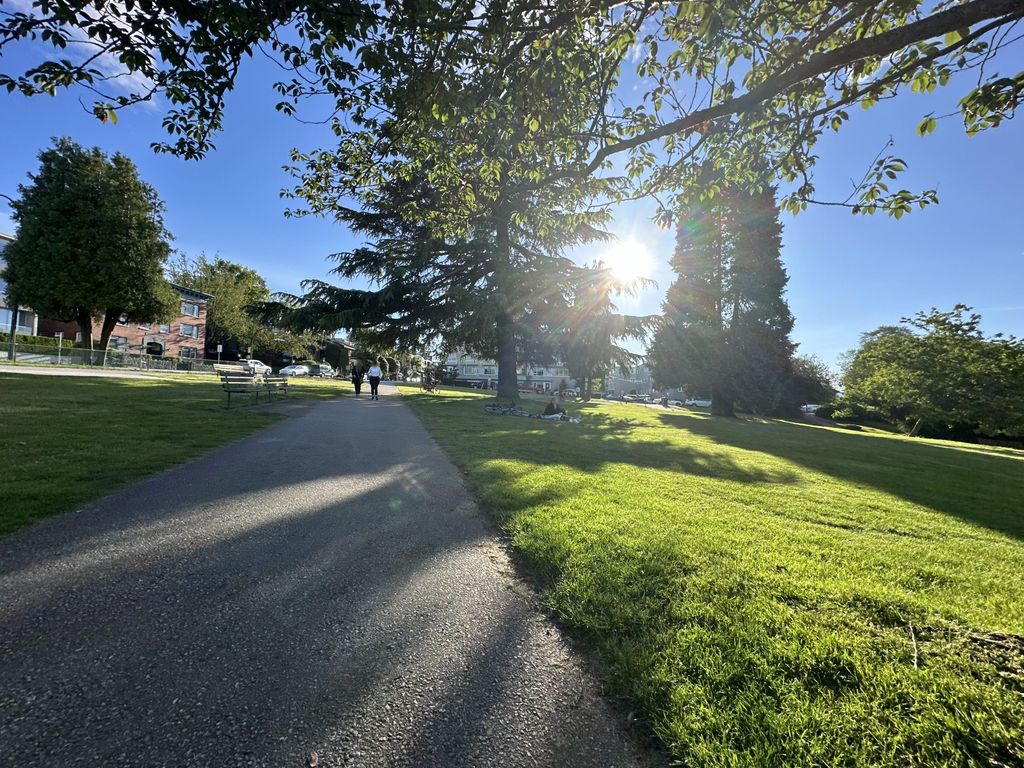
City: vancouver